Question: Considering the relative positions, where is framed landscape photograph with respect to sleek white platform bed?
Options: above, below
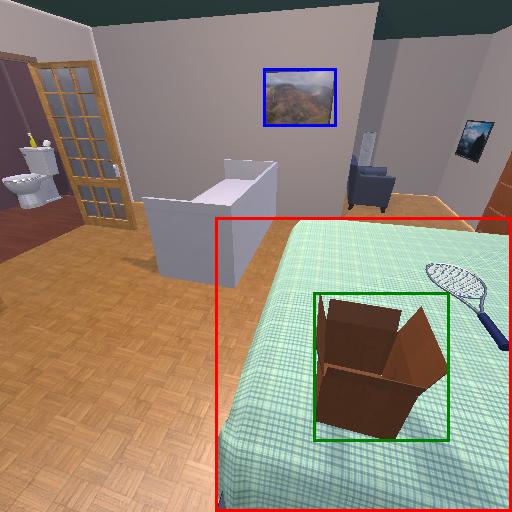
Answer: above